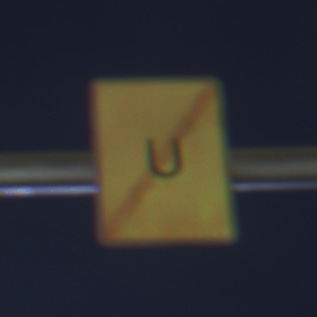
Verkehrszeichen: EndeUmleitung
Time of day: Night
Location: Outdoor (Urban)
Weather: PartlyCloudy
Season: NotSpecified
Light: Artificial